Question: I do have a problem with 'TextView'. I don't want to have any margin/padding above it.
'''
<TextView android:layout_width="wrap_content"
android:layout_height="wrap_content"
android:id="@+id/ptp_hour"
android:textColor="@color/black"
android:textSize="100dp"
android:height="100dp"
android:layout_marginTop="0dp"
android:paddingTop="0dp"
android:includeFontPadding="false"
android:maxLines="1"
android:text="10"/>
'''
My 'TextView' looks like this and despite the 'textSize' and 'height' are set to the same value, there is a space above font. It bothers me because I want to put another view relatively to the top of the font. Is this spacing included into font itself?

And another question: If I found out that margin 20dp from top and 7dp from bottom works perfectly on my device, can I rely that it will behave in a similar way on other screens?
(these margins are for buttons)
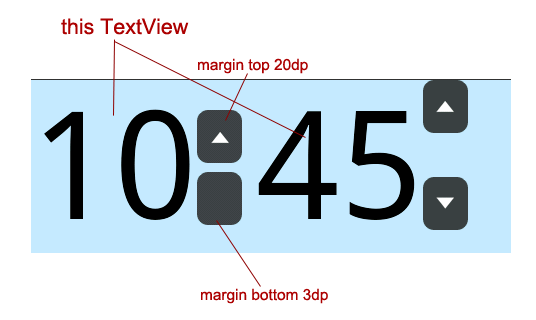
Answer: using 'android:includeFontPadding="false"' helped me a lot in a similar situation.